Field crop: maize
Growth stage: 2
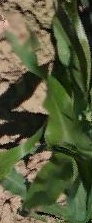
Species: maize